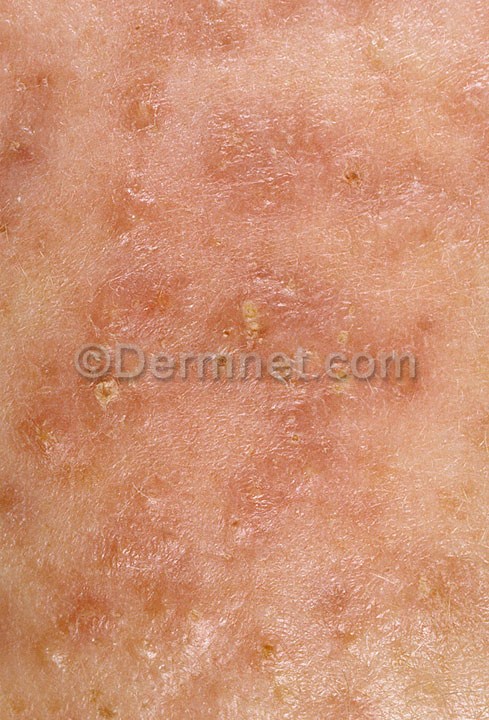
Disease: Actinic Keratosis Basal Cell Carcinoma and other Malignant Lesions